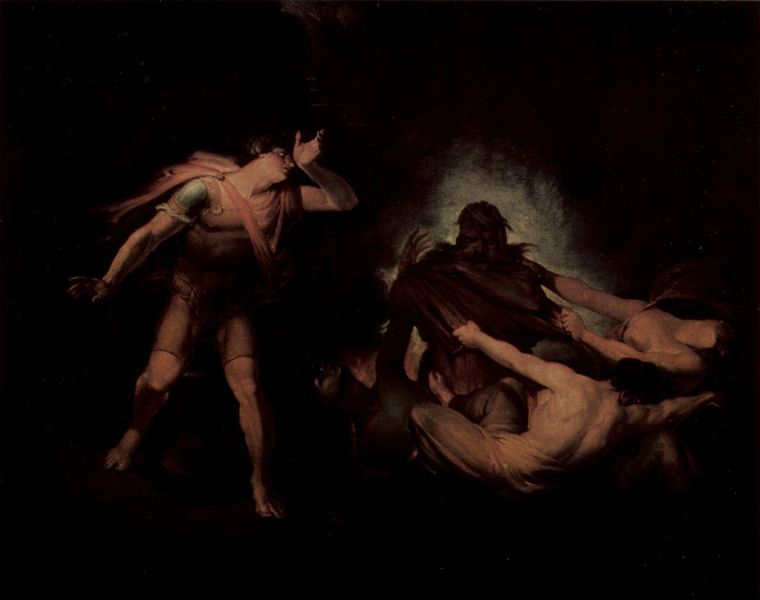
Titel: Der Feuerkönig
Künstler: Johann Heinrich Füssli
Standort: London
Institution: Victoria & Albert Museum
Schlagwörter: akt, dunkel, gemälde, gott, hand, haut, held, kampf, körper, lendenschurz, mann, nackt, schatten, umhang, weiß, grün, menschen, braun, brust, busen, finger, frau, grau, haar, hell, hintergrund, licht, männer, nacht, orange, rücken, schwarz, vordergrund, rot, alt, bart, hose, jung, wand, arm, arme, augen, barock, falten, gesicht, halten, historie, mensch, stehen, tod, gesten, hände, öl, erde, boden, auge, dunkelheit, gewand, haare, mantel, pose, stoff, stoffe, drei, bühne, höhle, kontrast, renaissance, rosa, beine, bein, füße, düster, alter mann, violett, ziehen, figuren, romantik, angst, krieg, querformat, soldaten, anstrengung, kraft, muskeln, finster, knie, schenkel, oberkörper, panzer, antike, fetzen, greis, uniform, überfall, soldat, dynamik, dämon, mythologie, ritter, rüstung, römer, verzweiflung, jüngling, sterben, dynamisch, alptraum, antik, muskel, zeus, stark, antikisierend, heiliger, lichtquelle, männder, brustkorb, kräftig, reissen, geist, geister, monster, bartlos, füssli, hochrenaissance, caravaggio, zerren, panzerung, raufen, hohle, helldunkel kontrast, samson, leggings, atatue, enngland, radfahrerhose, synamik, unresl, mar, häner, halten hände, caravvaggio, coraggio, scuro, kaltvwarm kontrast